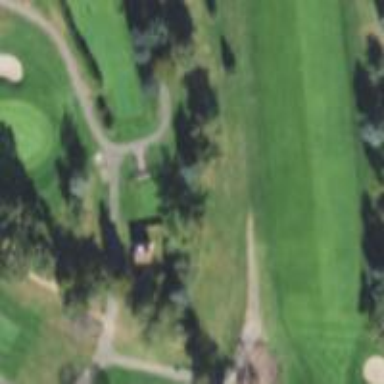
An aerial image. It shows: Asphalt path within golf course area.